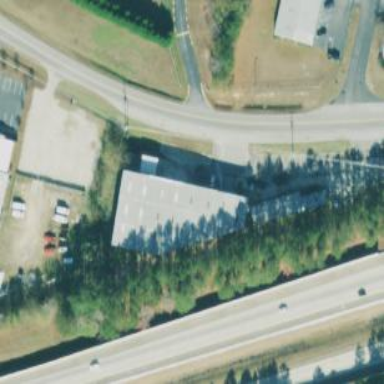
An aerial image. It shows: Commercial building.